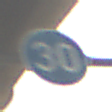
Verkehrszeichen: VorgeschriebeneMindestgeschwindigkeit
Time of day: Midday
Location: Roofed (Beach)
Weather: Overcast
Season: NotSpecified
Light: Natural